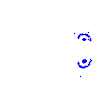
Particle: electron